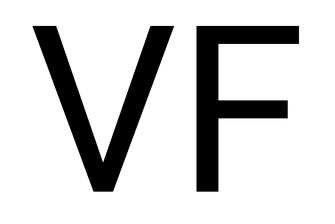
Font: Roboto_Regular